Field crop: maize
Growth stage: 2
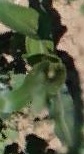
Species: maize